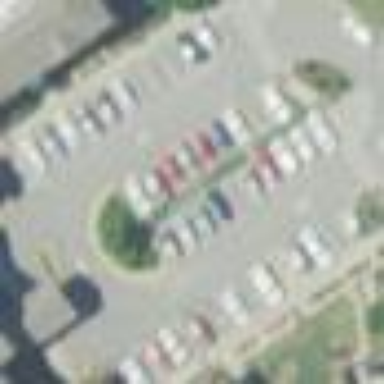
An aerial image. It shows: Parking area.